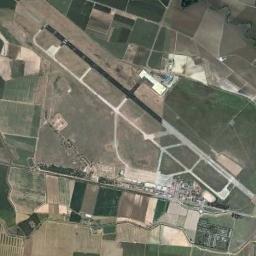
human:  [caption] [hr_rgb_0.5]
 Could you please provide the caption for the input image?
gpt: There is an airport in the middle of the field .

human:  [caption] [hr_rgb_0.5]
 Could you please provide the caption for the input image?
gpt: An airport with many runways and buildings is surrounded by a brown and green farmland .

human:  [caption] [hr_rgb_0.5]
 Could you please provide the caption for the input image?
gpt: An airport with two parallel runways on the farmland with different plants and some buildings beside .

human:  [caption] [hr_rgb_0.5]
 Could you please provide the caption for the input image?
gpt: The airport has three staggered runways .

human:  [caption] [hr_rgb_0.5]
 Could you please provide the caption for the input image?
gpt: Many lawns in the airport are separated by roads .